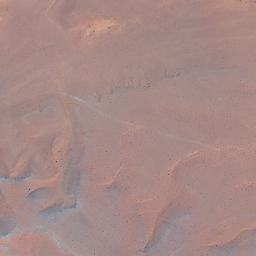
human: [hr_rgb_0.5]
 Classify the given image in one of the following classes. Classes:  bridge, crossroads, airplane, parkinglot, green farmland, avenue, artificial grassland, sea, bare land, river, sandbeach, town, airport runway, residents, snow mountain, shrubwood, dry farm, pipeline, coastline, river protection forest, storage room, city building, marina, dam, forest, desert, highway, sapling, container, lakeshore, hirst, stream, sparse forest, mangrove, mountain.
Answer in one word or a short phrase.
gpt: desert